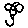
Label: flower